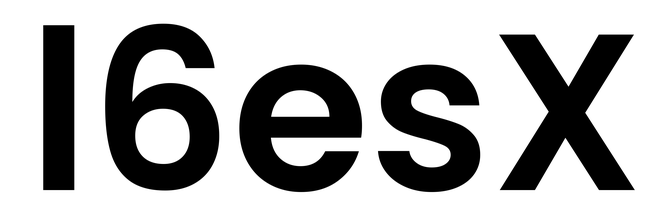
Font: Poppins-SemiBold